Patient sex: M
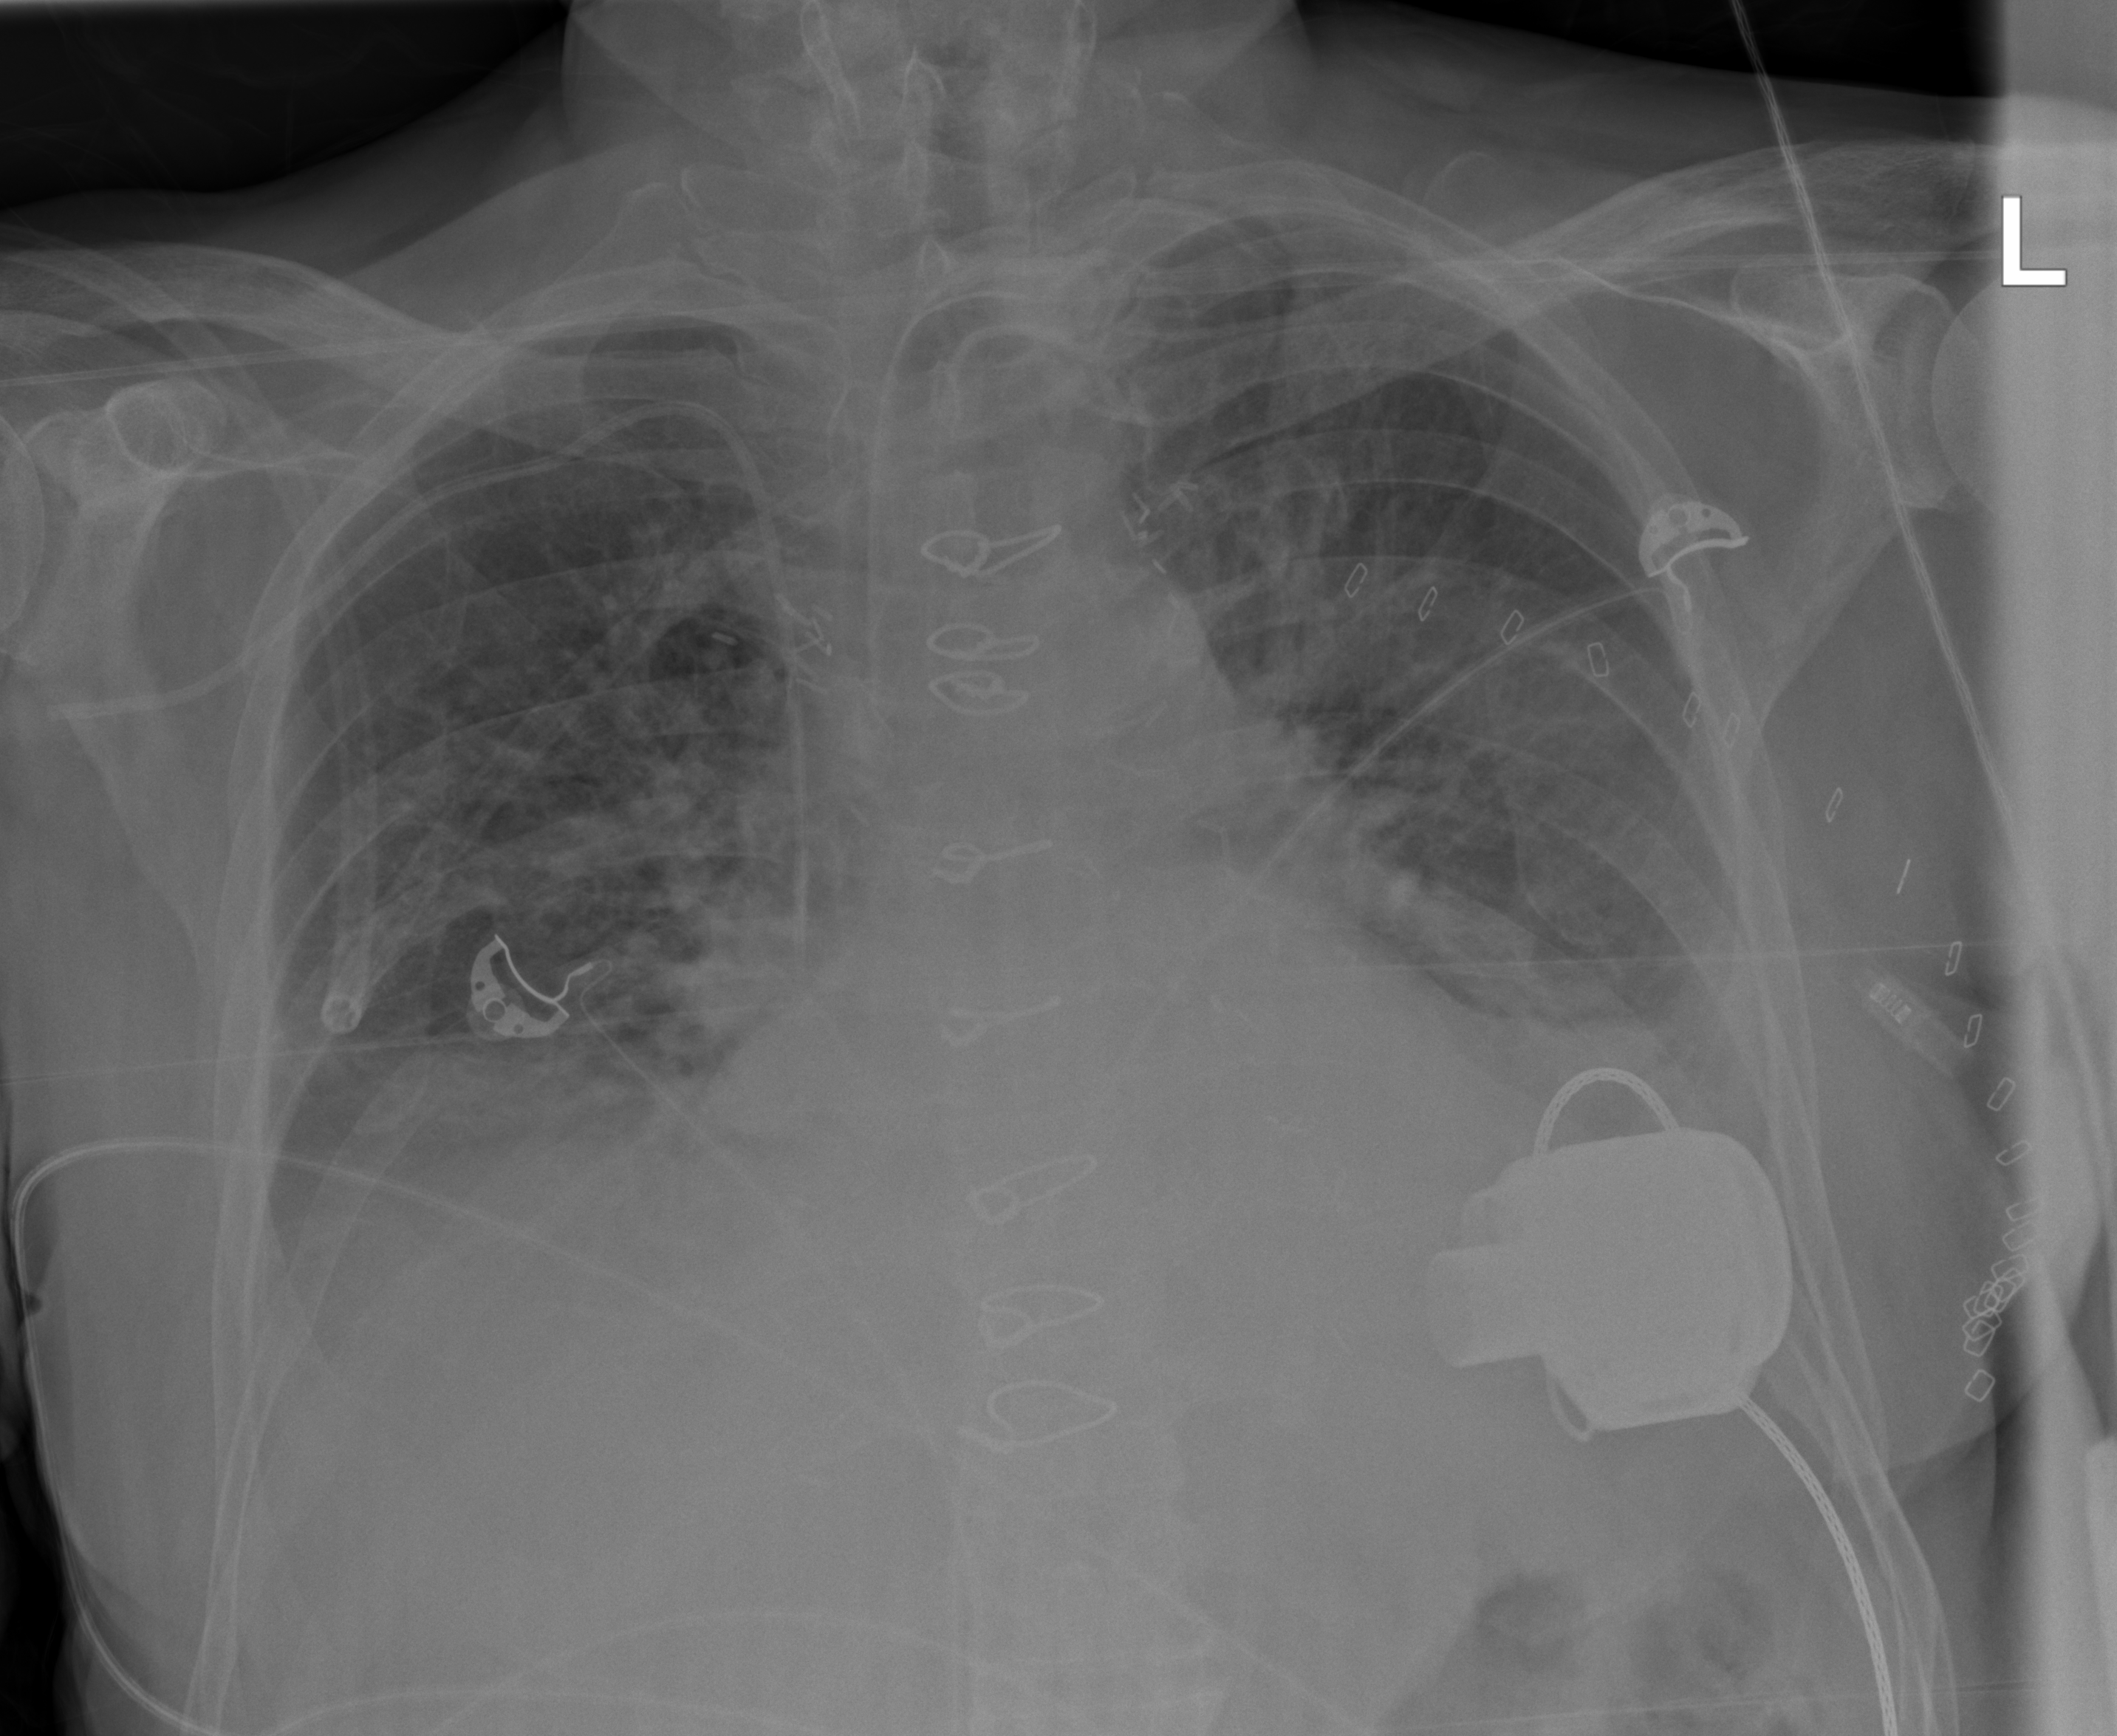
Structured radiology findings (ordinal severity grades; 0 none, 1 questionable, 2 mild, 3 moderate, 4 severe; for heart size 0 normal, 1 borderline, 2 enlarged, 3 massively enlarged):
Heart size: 2
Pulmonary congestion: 2
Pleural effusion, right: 2
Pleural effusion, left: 2
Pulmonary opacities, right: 1
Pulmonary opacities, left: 1
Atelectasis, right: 2
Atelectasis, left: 2